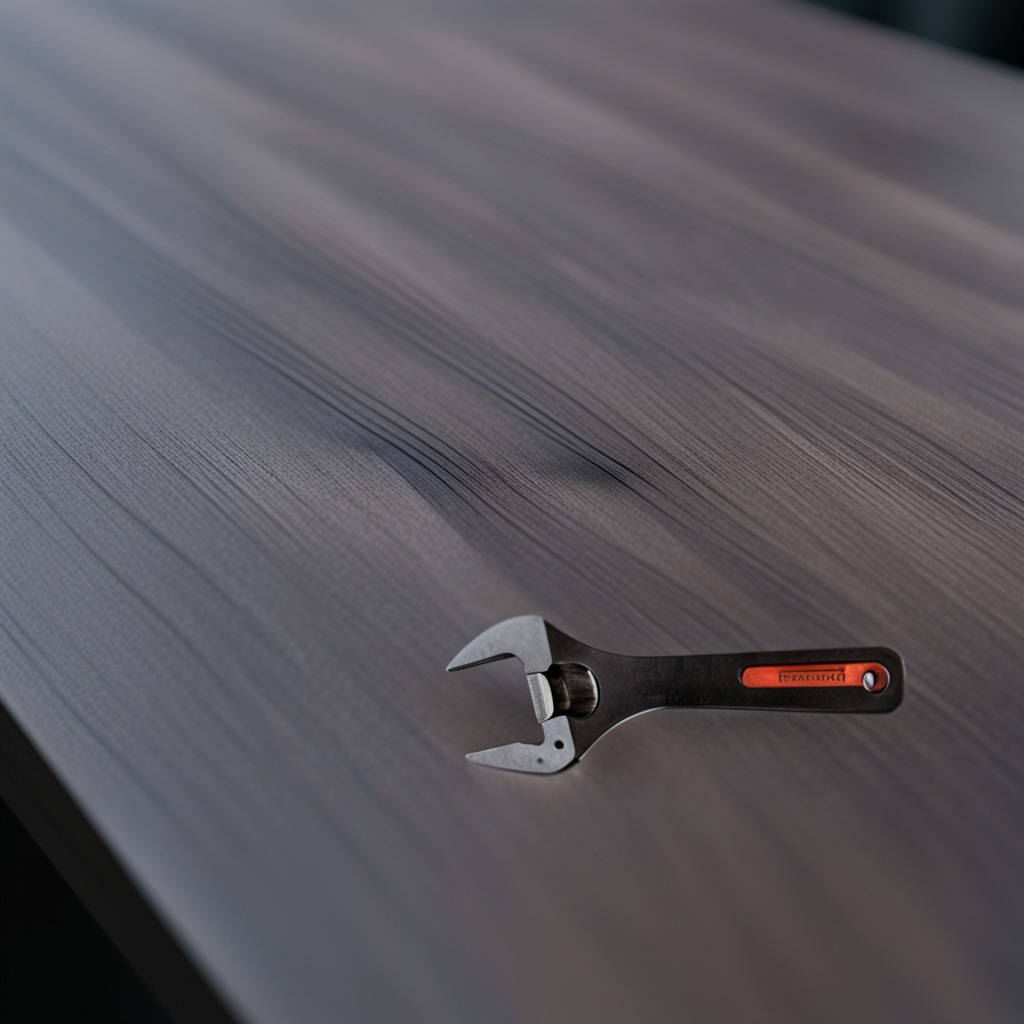
A wrench lies on the old table in the small garage.